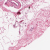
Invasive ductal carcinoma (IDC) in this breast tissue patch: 0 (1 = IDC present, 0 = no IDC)